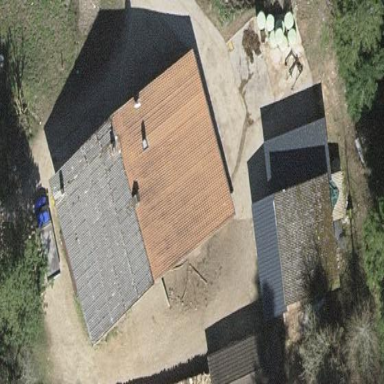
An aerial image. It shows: Farmyard area.